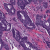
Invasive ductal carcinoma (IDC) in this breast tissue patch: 0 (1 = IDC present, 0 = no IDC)